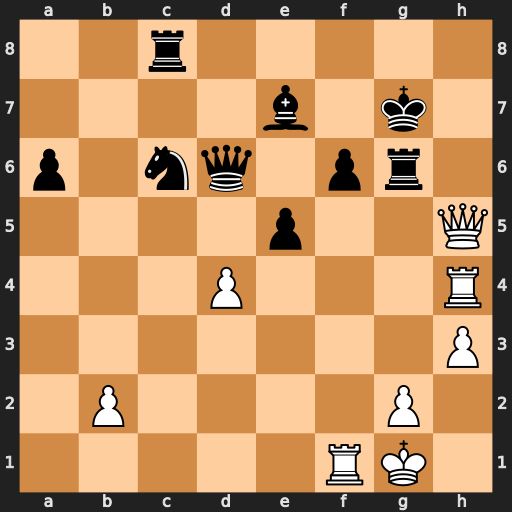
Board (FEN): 2r5/4b1k1/p1nq1pr1/4p2Q/3P3R/7P/1P4P1/5RK1
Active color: w
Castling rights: -
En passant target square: -
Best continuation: Qh7+ Kf8 Qxg6 Qxd4+ Rxd4